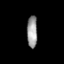
Tissue: lung
Cell type: Fibroblasts
Senescence score: 0.1762
Nuclear area (px): 325
Mean DAPI intensity: 154.825